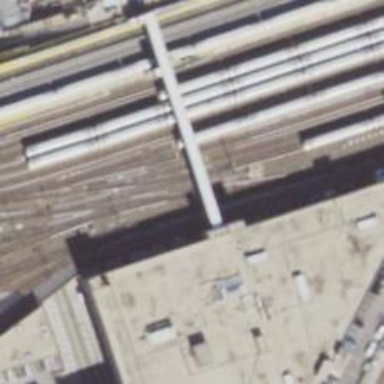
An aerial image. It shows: Electrified railway yard with rails.